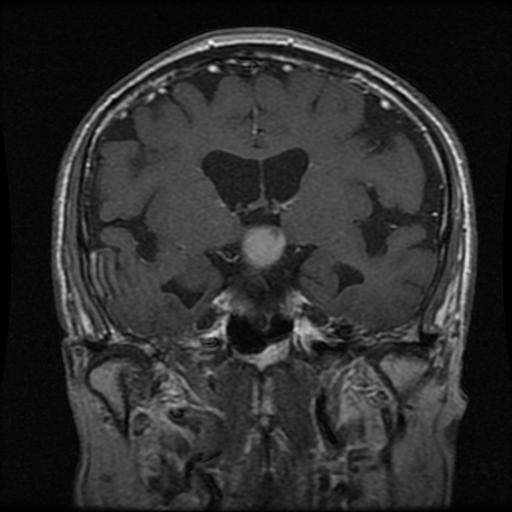
Label: pituitary